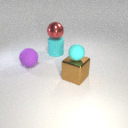
small cyan rubber sphere in front of large red metal sphere